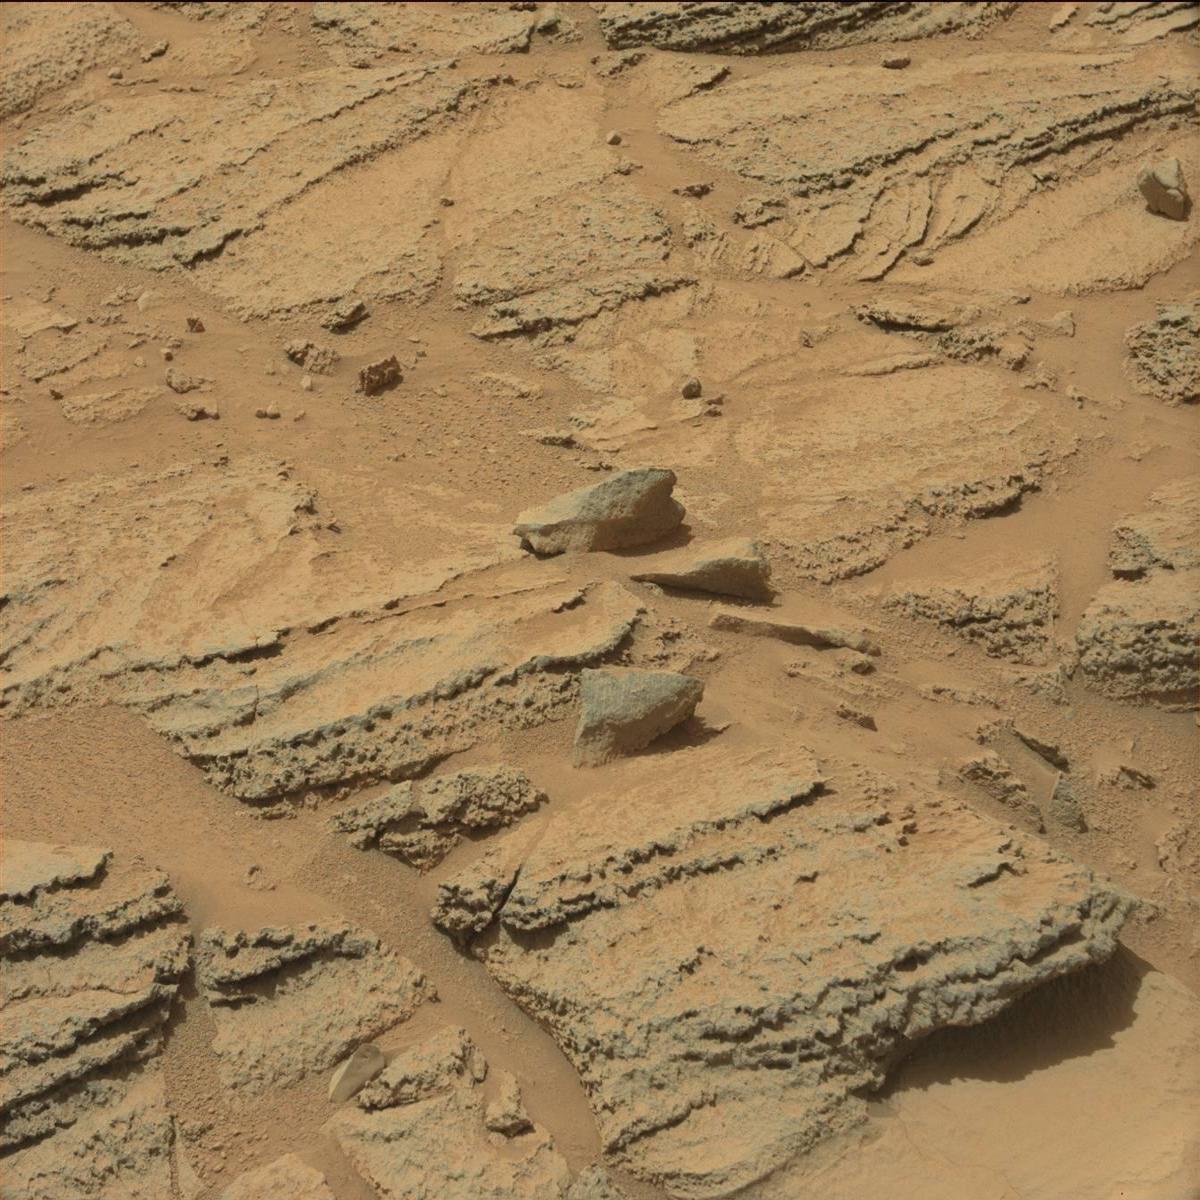
Terrain classes present: Bedrock, Rock, Sand / Soil